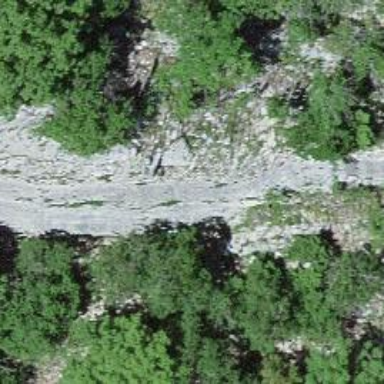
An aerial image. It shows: Cliff in nature.